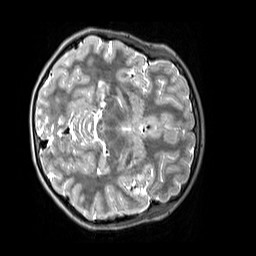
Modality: T2w
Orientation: axial
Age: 12
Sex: female
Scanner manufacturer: siemens
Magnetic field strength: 3 T
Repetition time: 3.2 s
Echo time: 0.408 s